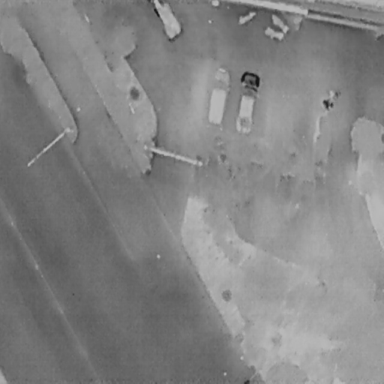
There are eight objects shown in the infrared image, including three Cars, a Person, and four Bicycles.